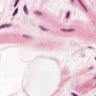
Metastatic tissue present: no